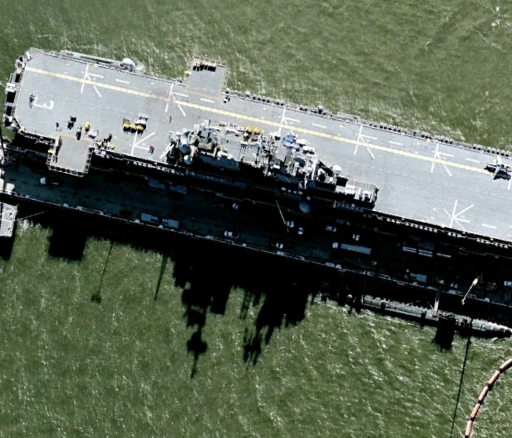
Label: Wasp-class_assault_ship